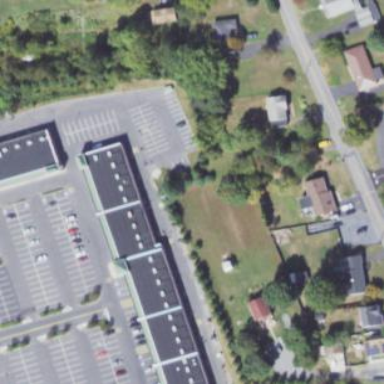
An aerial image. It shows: View of roof of building.